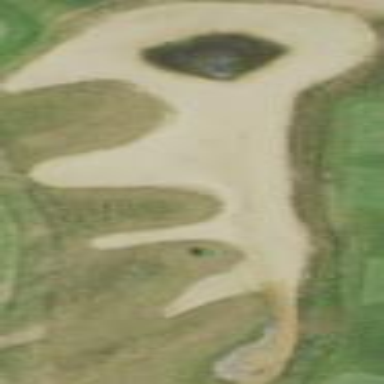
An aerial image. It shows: Sand bunker on golf course.